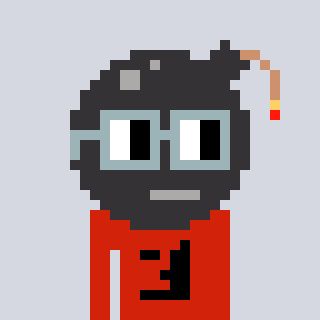
a pixel art character with square dark gray glasses, a bomb-shaped head and a red-colored body on a cool background